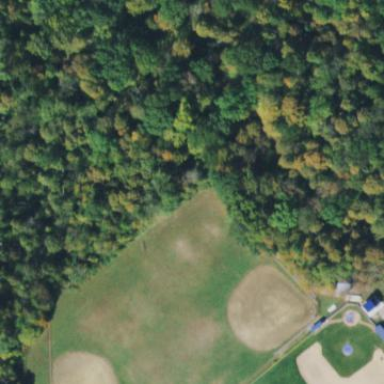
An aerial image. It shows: Baseball pitch for leisure and sports activities.